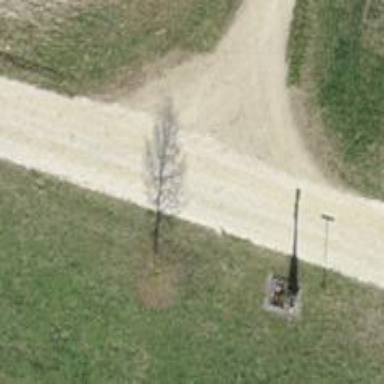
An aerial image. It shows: Row of trees in natural setting.